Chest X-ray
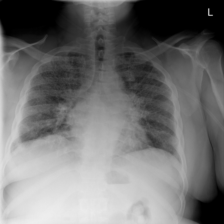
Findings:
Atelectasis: negative
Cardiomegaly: negative
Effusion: negative
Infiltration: negative
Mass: negative
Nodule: negative
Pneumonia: negative
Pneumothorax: negative
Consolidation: negative
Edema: negative
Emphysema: negative
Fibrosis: positive
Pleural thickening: negative
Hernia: negative